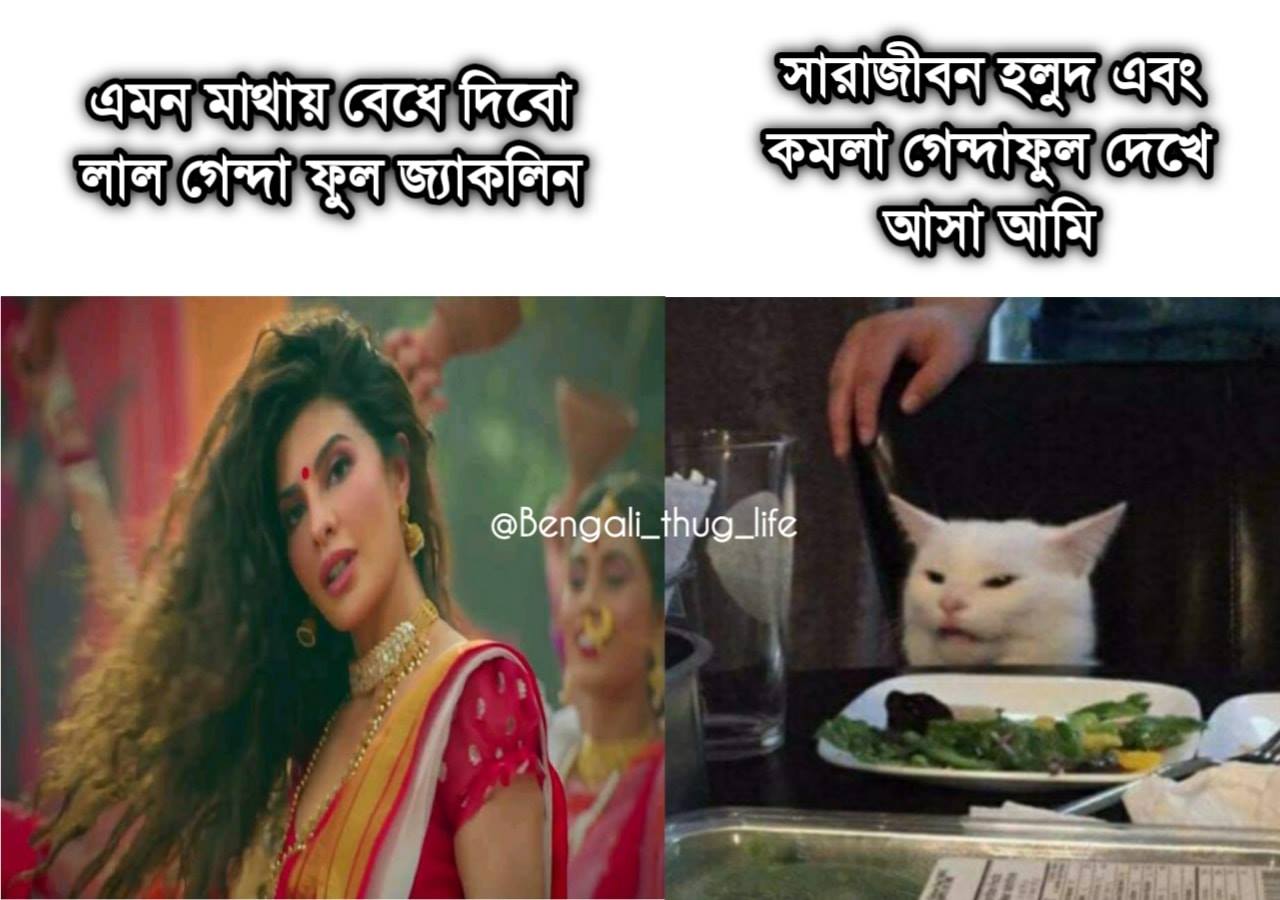
Caption: এমন মাথায় বেধে দিবো লাল গেন্দা ফুল জ্যাকলিন    সারাজীবন হলুদ এবং কমলা গেন্দাফুল দেখে আসা আমি
Label: non-hate